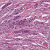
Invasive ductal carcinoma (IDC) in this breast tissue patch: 1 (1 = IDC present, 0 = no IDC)